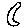
Label: moon